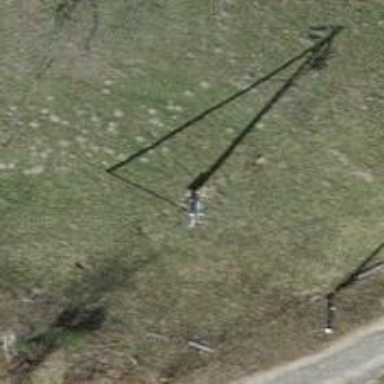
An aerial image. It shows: Guyed power pole.